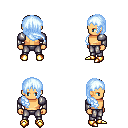
a pixel art fantasy rpg character, male body template, human, tanned skin, steel arm armor, metal pants, white cyan right-swept hairstyle, gold boots, four views (front, back, left, right), 2x2 character sprite sheet, small pixel art, hard edges, no anti-aliasing